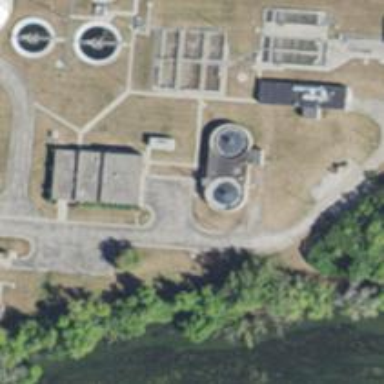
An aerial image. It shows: View of wastewater plant.